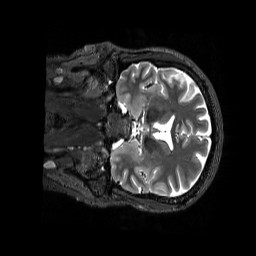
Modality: T2w
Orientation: coronal
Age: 40
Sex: female
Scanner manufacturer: siemens
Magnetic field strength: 3 T
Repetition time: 3.2 s
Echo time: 0.728 s